Current action and preconditions to check: trajectory_clear

Your task: For each precondition in the list above, predict whether it will hold at this action.

Consider the current scene as observed from the mobile robot's camera, and analyze the predicted future states of all dynamic agents (e.g., people, animals, vehicles, or any moving entities) within the NEXT SECOND.

IMPORTANT: Only answer "very likely" if you are absolutely certain—based on strong, clear evidence—that a dynamic agent will violate the precondition in the predicted future state. Do NOT answer "very likely" for unlikely, ambiguous, or low-probability risks.

Ask yourself for each precondition: Is there a high probability, with clear and convincing evidence, that the predicted future states of any dynamic agent will interfere with the predicted future state of the currently executing action within the NEXT SECOND, causing that precondition to fail?

Assess the risk level based on these predictions. Use "likely" or "very likely" if motions create a clear risk of interference.

Use "neutral" or "improbable" if agents are nearby but their predicted paths are clearly diverging or non-conflicting.

Failure Risk Categories: "very improbable", "improbable", "neutral", "likely", "very likely"

Answer Format: Output ONLY the probability_of_failure value from these categories: "very improbable", "improbable", "neutral", "likely", "very likely"

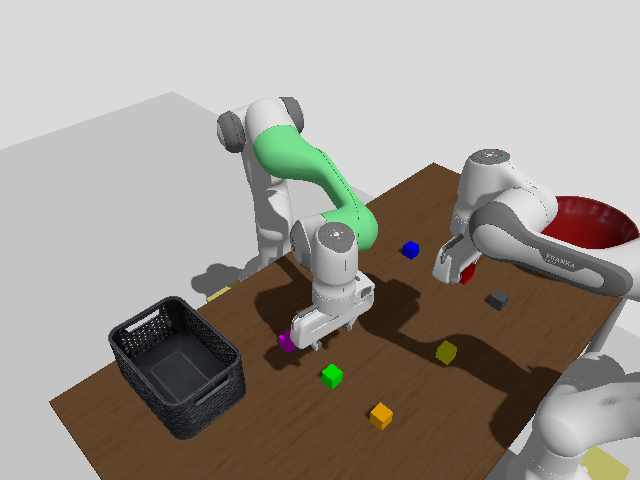

Answer: improbable